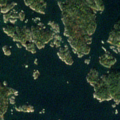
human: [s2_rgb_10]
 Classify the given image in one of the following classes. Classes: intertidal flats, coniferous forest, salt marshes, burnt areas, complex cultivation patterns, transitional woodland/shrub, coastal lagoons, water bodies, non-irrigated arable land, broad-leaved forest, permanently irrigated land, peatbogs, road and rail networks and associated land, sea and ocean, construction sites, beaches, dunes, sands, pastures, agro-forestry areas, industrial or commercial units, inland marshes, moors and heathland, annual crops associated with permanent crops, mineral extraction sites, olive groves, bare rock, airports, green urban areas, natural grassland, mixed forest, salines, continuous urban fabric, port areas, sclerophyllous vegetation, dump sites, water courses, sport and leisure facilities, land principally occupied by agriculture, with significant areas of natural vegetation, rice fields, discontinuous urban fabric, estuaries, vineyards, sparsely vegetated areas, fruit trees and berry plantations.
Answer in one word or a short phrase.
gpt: mixed forest, bare rock, sea and ocean